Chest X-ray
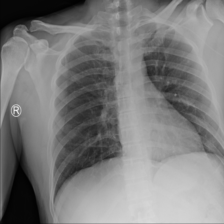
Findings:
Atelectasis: negative
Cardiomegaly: negative
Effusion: negative
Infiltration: negative
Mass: negative
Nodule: negative
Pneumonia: negative
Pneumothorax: negative
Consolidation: negative
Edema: negative
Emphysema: negative
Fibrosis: negative
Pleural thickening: negative
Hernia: negative